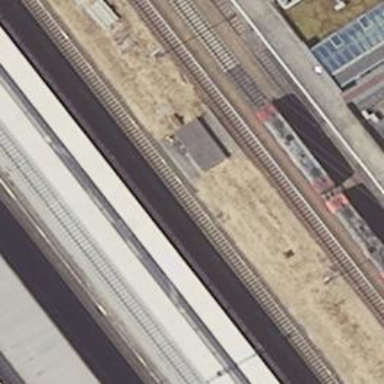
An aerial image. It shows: Railway stop with public transport stop position.